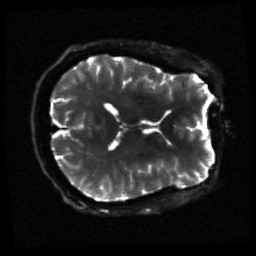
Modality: sbref
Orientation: axial
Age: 36
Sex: male
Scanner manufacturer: siemens
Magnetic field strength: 3 T
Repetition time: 3.23 s
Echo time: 0.0892 s